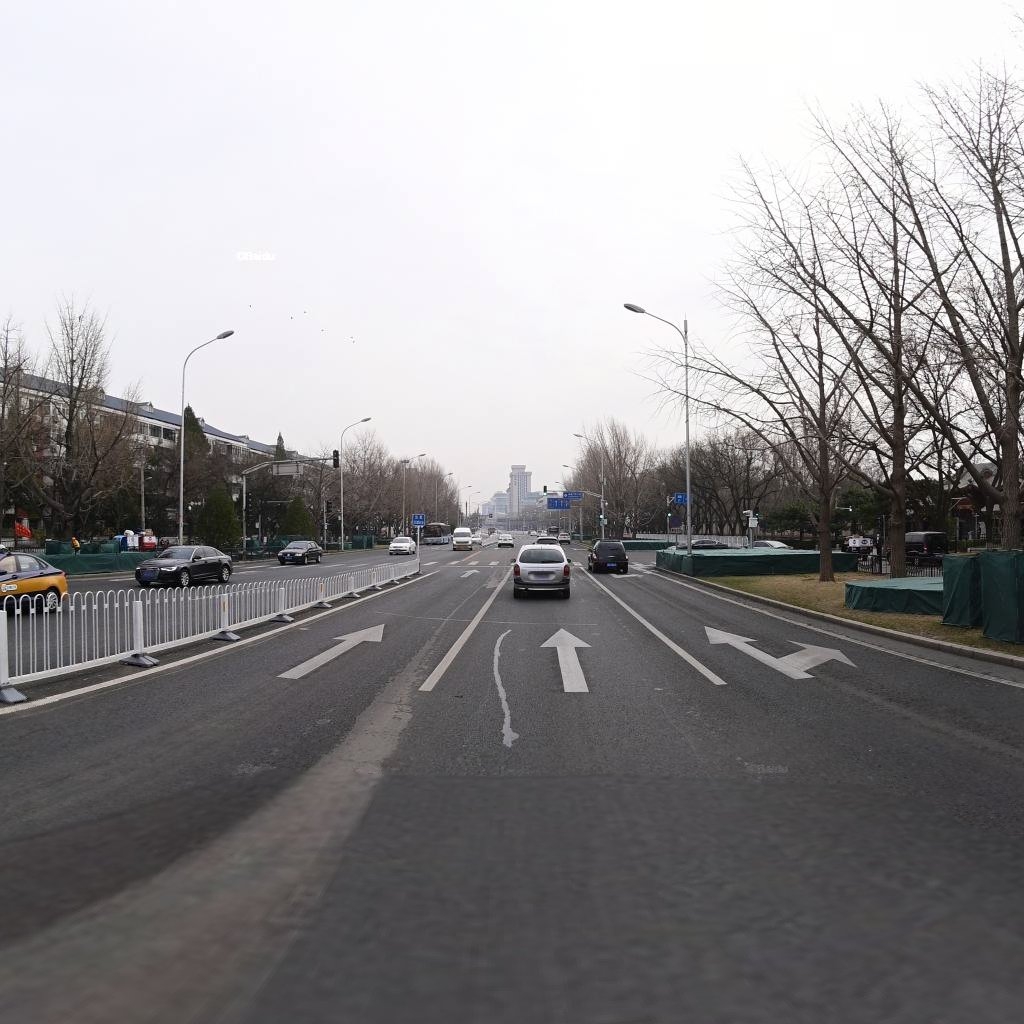
Region: Haidian
Road damage annotations: longitudinal patch, transverse patch, longitudinal patch, longitudinal patch